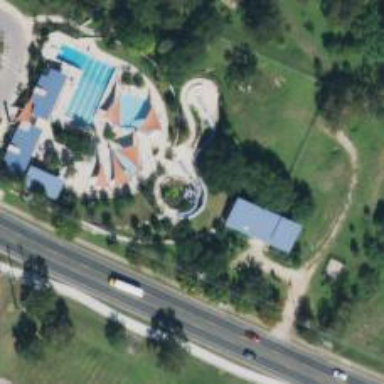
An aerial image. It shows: Water slide attraction.